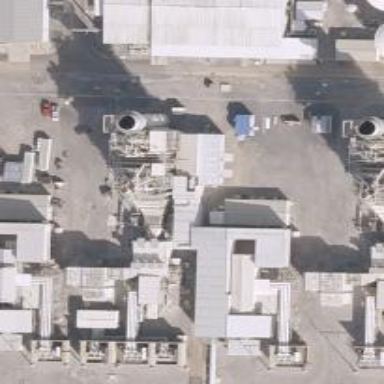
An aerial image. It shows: Gas turbine power generator.